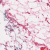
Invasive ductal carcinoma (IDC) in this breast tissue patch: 0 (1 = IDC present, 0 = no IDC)